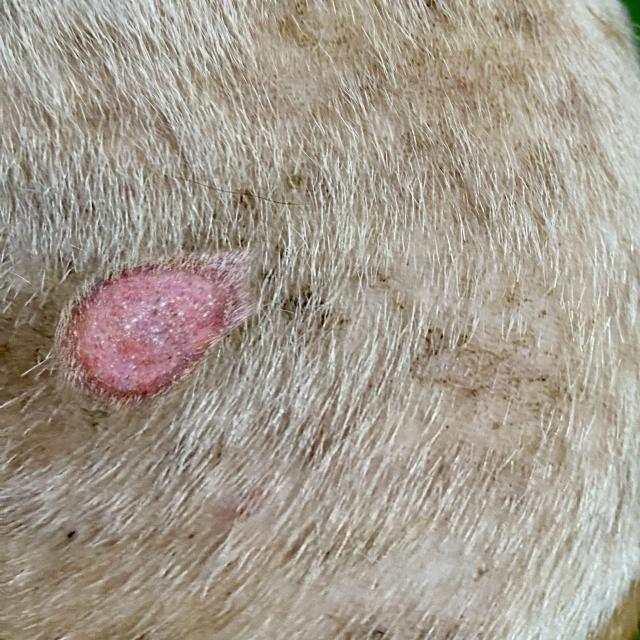
Canine ringworm (Dermatophytosis) — fungal infection caused by Microsporum or Trichophyton. Presents with circular alopecia, scaling, crusting, and broken hairs.